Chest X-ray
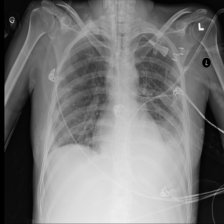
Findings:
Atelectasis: negative
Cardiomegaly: negative
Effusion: positive
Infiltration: positive
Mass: negative
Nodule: negative
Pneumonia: negative
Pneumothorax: negative
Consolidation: negative
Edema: negative
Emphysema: negative
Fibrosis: negative
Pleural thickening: negative
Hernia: negative